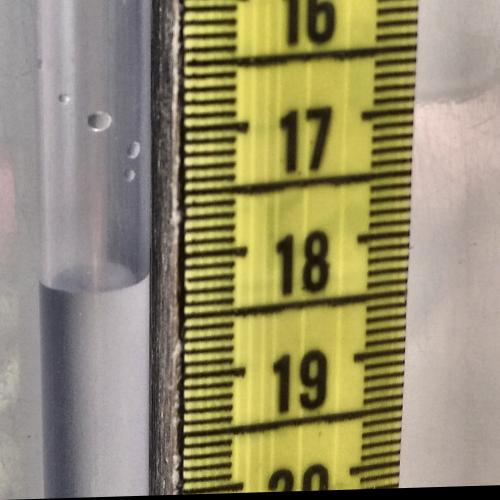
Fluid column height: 18.2 cm